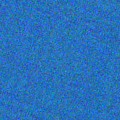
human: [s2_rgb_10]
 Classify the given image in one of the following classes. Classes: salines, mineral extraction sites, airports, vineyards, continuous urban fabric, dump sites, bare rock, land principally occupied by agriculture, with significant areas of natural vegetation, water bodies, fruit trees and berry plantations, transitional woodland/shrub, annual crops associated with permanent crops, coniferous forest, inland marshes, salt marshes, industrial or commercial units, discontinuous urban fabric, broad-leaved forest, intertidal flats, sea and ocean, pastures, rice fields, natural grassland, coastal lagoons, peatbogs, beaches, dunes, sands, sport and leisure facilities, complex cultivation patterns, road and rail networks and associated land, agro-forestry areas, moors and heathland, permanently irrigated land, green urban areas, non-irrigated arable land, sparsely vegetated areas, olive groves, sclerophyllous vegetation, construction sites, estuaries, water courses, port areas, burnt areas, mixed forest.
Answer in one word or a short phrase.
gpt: sea and ocean